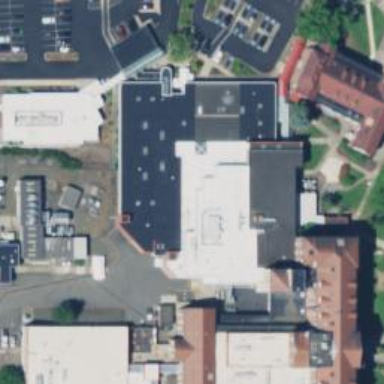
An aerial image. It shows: Hospital providing healthcare services.